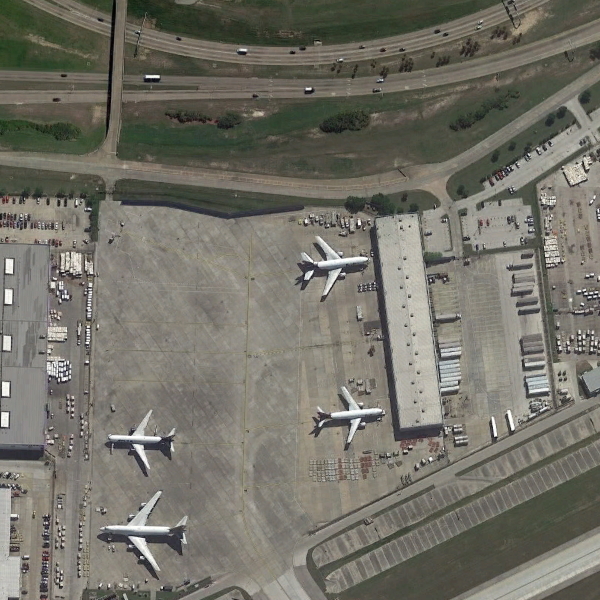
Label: Airport